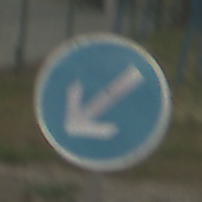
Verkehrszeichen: VorgeschriebeneVorbeifahrtLinks
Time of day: MorningAfternoon
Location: Outdoor (Suburban)
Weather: PartlyCloudy
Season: NotSpecified
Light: Natural